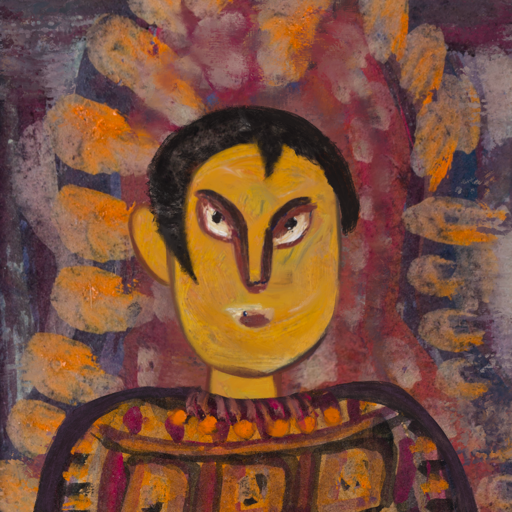
Background: Doll, Head And Neck Front: After_Raid, Face Front: After_Raid, Bust: Doll, Hair Front: Roy_Bahadur, Head Accessory: Blank, Second Necklace: Blank, Necklace: Doll, Baby: Blank